Interaction volume radius: 5 \u00c5
Interaction volume height: 20 \u00c5
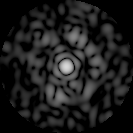
Disorder parameter: 0.8176